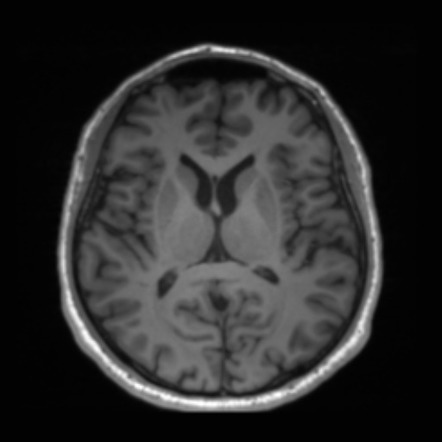
Label: notumor